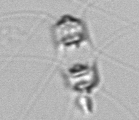
Label: Chaetoceros_didymus